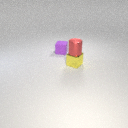
small red metal cylinder above small yellow metal cube